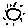
Label: sun